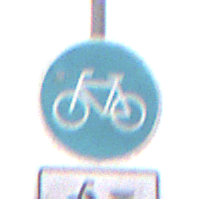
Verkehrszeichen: Radweg
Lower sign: EinspurigeFahrzeugeFrei2
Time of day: Midday
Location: Outdoor (RoadRail)
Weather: Overcast
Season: NotSpecified
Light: Natural